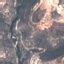
Land use / land cover class: HerbaceousVegetation